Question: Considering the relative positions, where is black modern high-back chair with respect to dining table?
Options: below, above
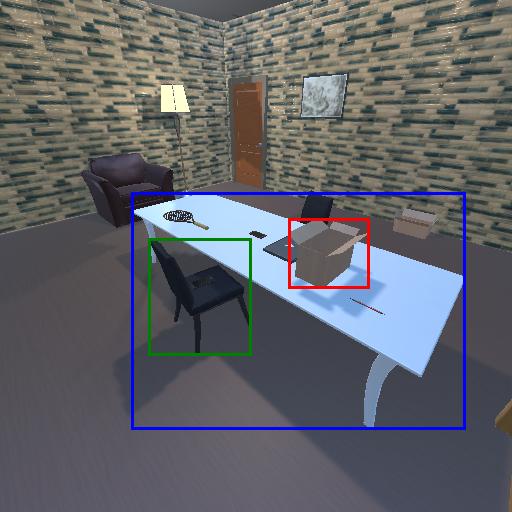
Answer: below